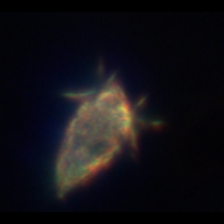
Taxon: Ciliates
Group: Other